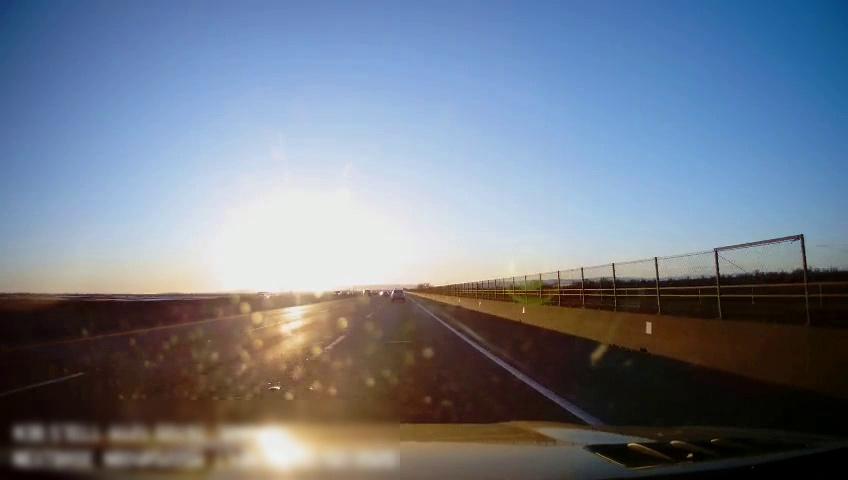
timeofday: Day
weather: Sunny
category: Drivable Space
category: Vehicles | SUV
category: Vehicles | SUV
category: Vehicles | SUV
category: Lanes | Alternate Lane
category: Lanes | Current Lane
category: Lanes | Current Lane
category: Lanes | Alternate Lane